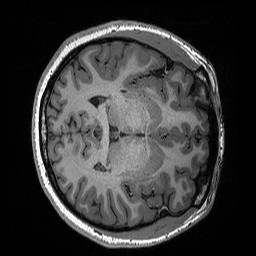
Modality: T1w
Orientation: axial
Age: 20
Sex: female